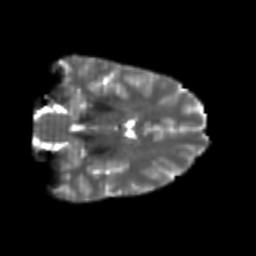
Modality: T2w
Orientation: coronal
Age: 24
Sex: female
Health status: healthy
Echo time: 0.074 s